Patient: sex M, age 52
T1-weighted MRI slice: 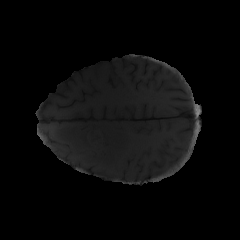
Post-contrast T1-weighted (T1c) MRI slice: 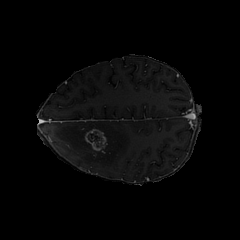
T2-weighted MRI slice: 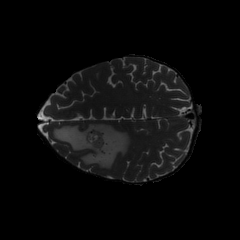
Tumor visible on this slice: yes
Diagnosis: Glioblastoma, IDH-wildtype
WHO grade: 4